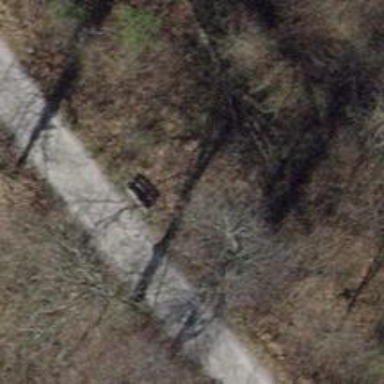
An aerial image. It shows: Brown bench in the vicinity.